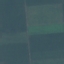
Land use / land cover: AnnualCrop